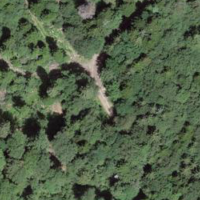
EUNIS habitat code: 41
Species observed at this site:
Stachys sylvatica